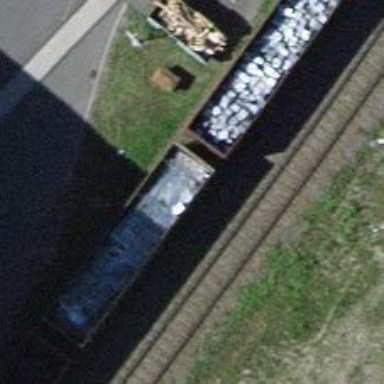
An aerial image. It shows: Single-track railway spur.